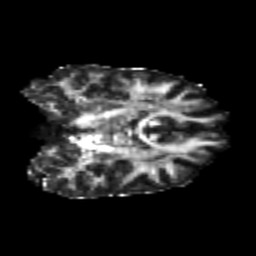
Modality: FA
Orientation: coronal
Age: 22
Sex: female
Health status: healthy
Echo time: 0.074 s